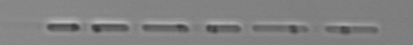
Label: Skeletonema